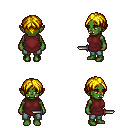
a pixel art fantasy rpg character, female body template, orc, green skin, maroon tunic, teal pants, blonde parted hairstyle, dagger, four views (front, back, left, right), 2x2 character sprite sheet, small pixel art, hard edges, no anti-aliasing